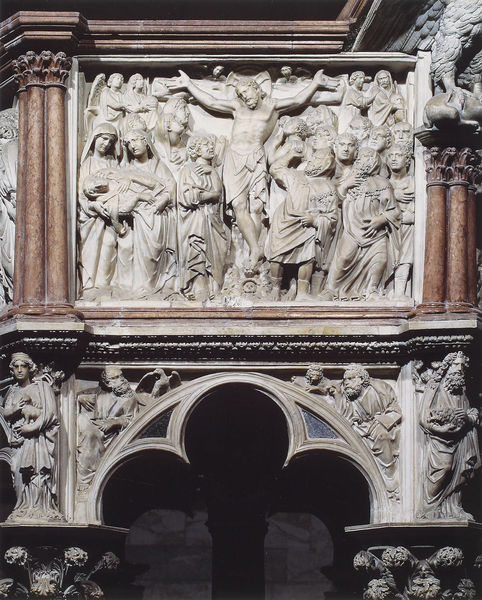
Titel: Kanzel
Künstler: Niccolò Pisano
Standort: Pisa, Baptisterium (EU - I - Toskana)
Schlagwörter: marmor, säulen, johannes, stein, kirche, engel, relief, bogen, figuren, soldaten, kanzel, christus, jesus, kreuzigung, aussen, jünger, maria, maria magdalena, ohnmacht, sakral, dreipaß